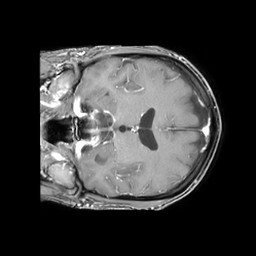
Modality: T1w
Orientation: coronal
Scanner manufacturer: philips
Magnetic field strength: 1.5 T
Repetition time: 0.2105 s
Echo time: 0.001948 s